Question: I need to print in console value of key temp but no things displayed
'''
var database=firebase.database();
var ratingRef = firebase.database().ref("sensors/temp/");
ratingRef.orderByValue().on("value", function(data) {
data.forEach(function(data) {
console.log( data.val());
});
});
'''

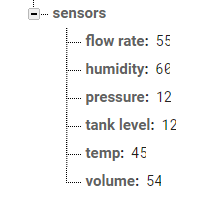
Answer: There's no need for using 'orderByValue'. You have direct reference to the temp child so the 'data' (which is a <URL> contain the value of temp only.
'''
var ratingRef = firebase.database().ref("sensors/temp");
ratingRef.on("value", function(data) {
console.log('Temp: ${data.val()}')
});
'''